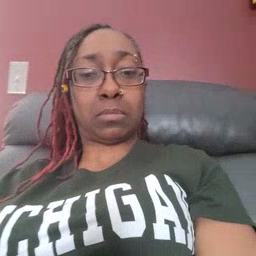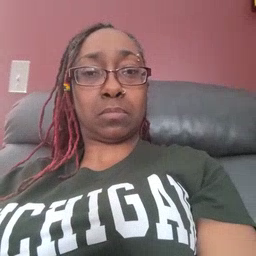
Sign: child